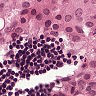
Metastatic tissue present: yes